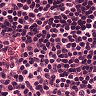
Metastatic tissue present: no